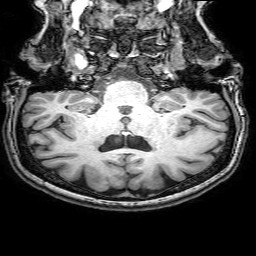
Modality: T1w
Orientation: sagittal
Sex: female
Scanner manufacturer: philips
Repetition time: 0.008158 s
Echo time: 0.00374 s